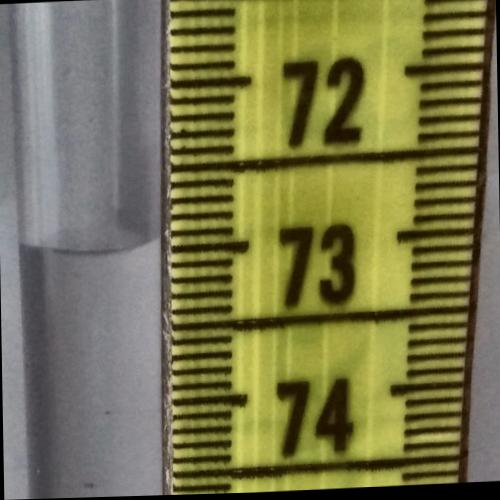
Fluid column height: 72.9 cm